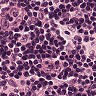
Metastatic tissue present: no